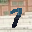
Label: 7